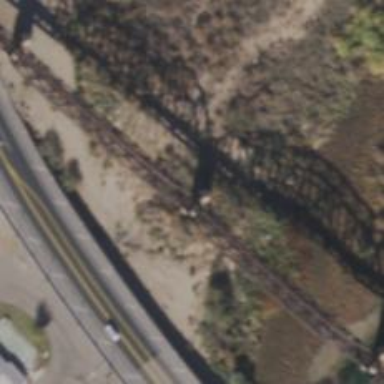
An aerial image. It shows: Railway bridge with truss structure.